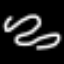
Label: squiggle